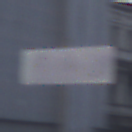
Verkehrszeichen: RichtungstafelnInKurvenGrossLinks
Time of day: SunriseSunset
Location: Outdoor (Urban)
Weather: PartlyCloudy
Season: NotSpecified
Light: Natural